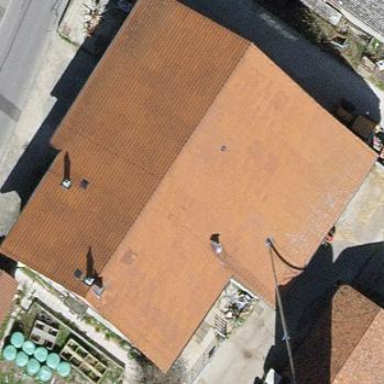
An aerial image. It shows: Farm building.